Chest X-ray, PA view. Patient: 50 years old, sex M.
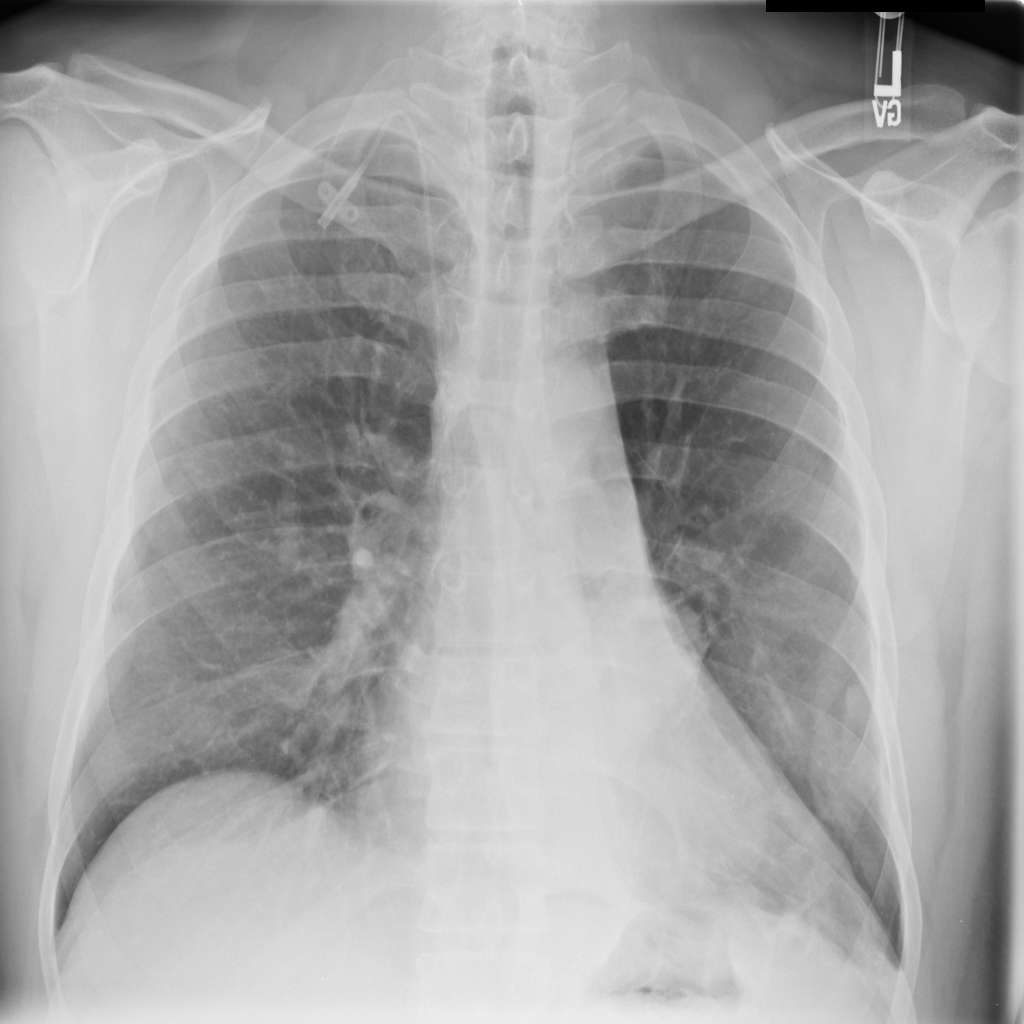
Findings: Consolidation